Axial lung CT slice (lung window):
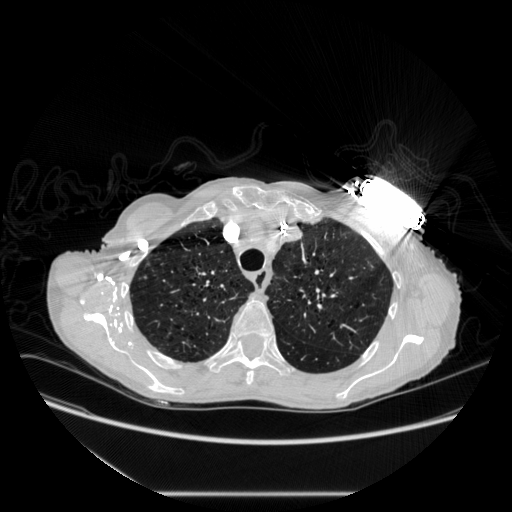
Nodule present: no